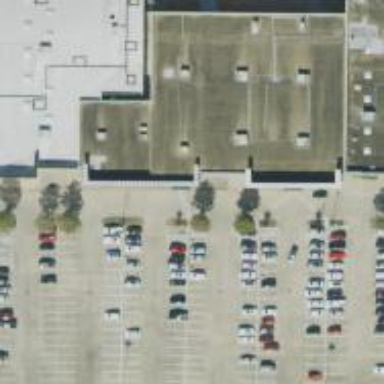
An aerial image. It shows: Parking space is available.